Question:
Above you can see Google's account registration page telling me that a username is already taken. Firstly, this is how I assume it is informing me:
1. Upon the text input losing focus an AJAX call is made to a file somewhere within Google's web server
2. The server (running Python I believe?) processes the username and performs a check against a database via a query.
3. Once the database has performed the query the result is returned to the server.
4. Then it is returned to the browser where it is made pretty and informs me of the result in a way that is useful to the user.
is to do with where the processing occurs. Wherever the processing is happening it is purely serving a purpose for this page. I as any person shouldn't be able to find this file where Google perform this check and post data to it and see a response. I want to find out what is stopping me, how are Google preventing me from making a check manually against this Python file that is making the check? Or are they at all?
Currently I am using PHP to do the exact same thing as Google are doing here. The PHP file that is being invoked via AJAX is in the same directory as the registration, it is called "check.php". If you were to post a username to that file on my web server you would see the response and this is what I need to stop (or should I just not be stopping it?). How can this be done?
Thanks
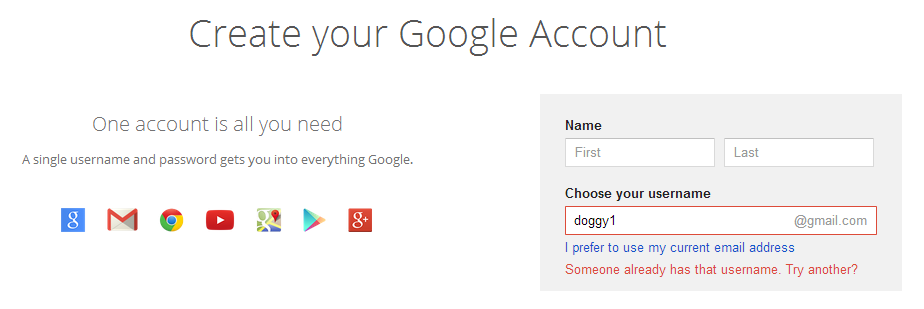
Answer: If I understand you correctly, you are trying to determine whether or not a request is via ajax, and if not, block the request...
You have several options for this (will have missed some out):
1. Attach a 'session_id' to the form and validate it on the 'check.php' page. If it is valid then proceed.
2. Look for the AJAX request header (example below). This is not necessarily reliable as headers can be manipulated
3. Manipulate the header yourself using jQuery ajax and then test for it on 'check.php'
Example of option 2:
'''
if(isset($_SERVER['HTTP_X_REQUESTED_WITH']) && strtolower($_SERVER['HTTP_X_REQUESTED_WITH']) === 'xmlhttprequest'){
// I'm AJAX!
}
'''
You have other options as well, but this should be a good start...